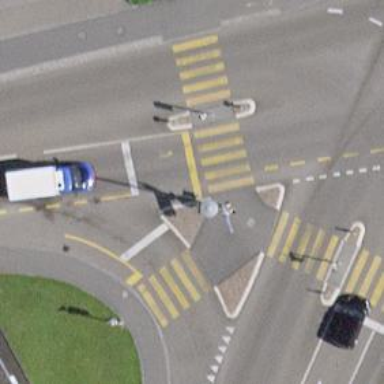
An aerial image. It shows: Road with traffic signals for signaling.